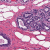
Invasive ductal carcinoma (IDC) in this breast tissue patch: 0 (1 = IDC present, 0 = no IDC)